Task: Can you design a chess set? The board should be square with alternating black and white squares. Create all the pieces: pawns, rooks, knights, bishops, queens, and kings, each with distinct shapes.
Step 2310:
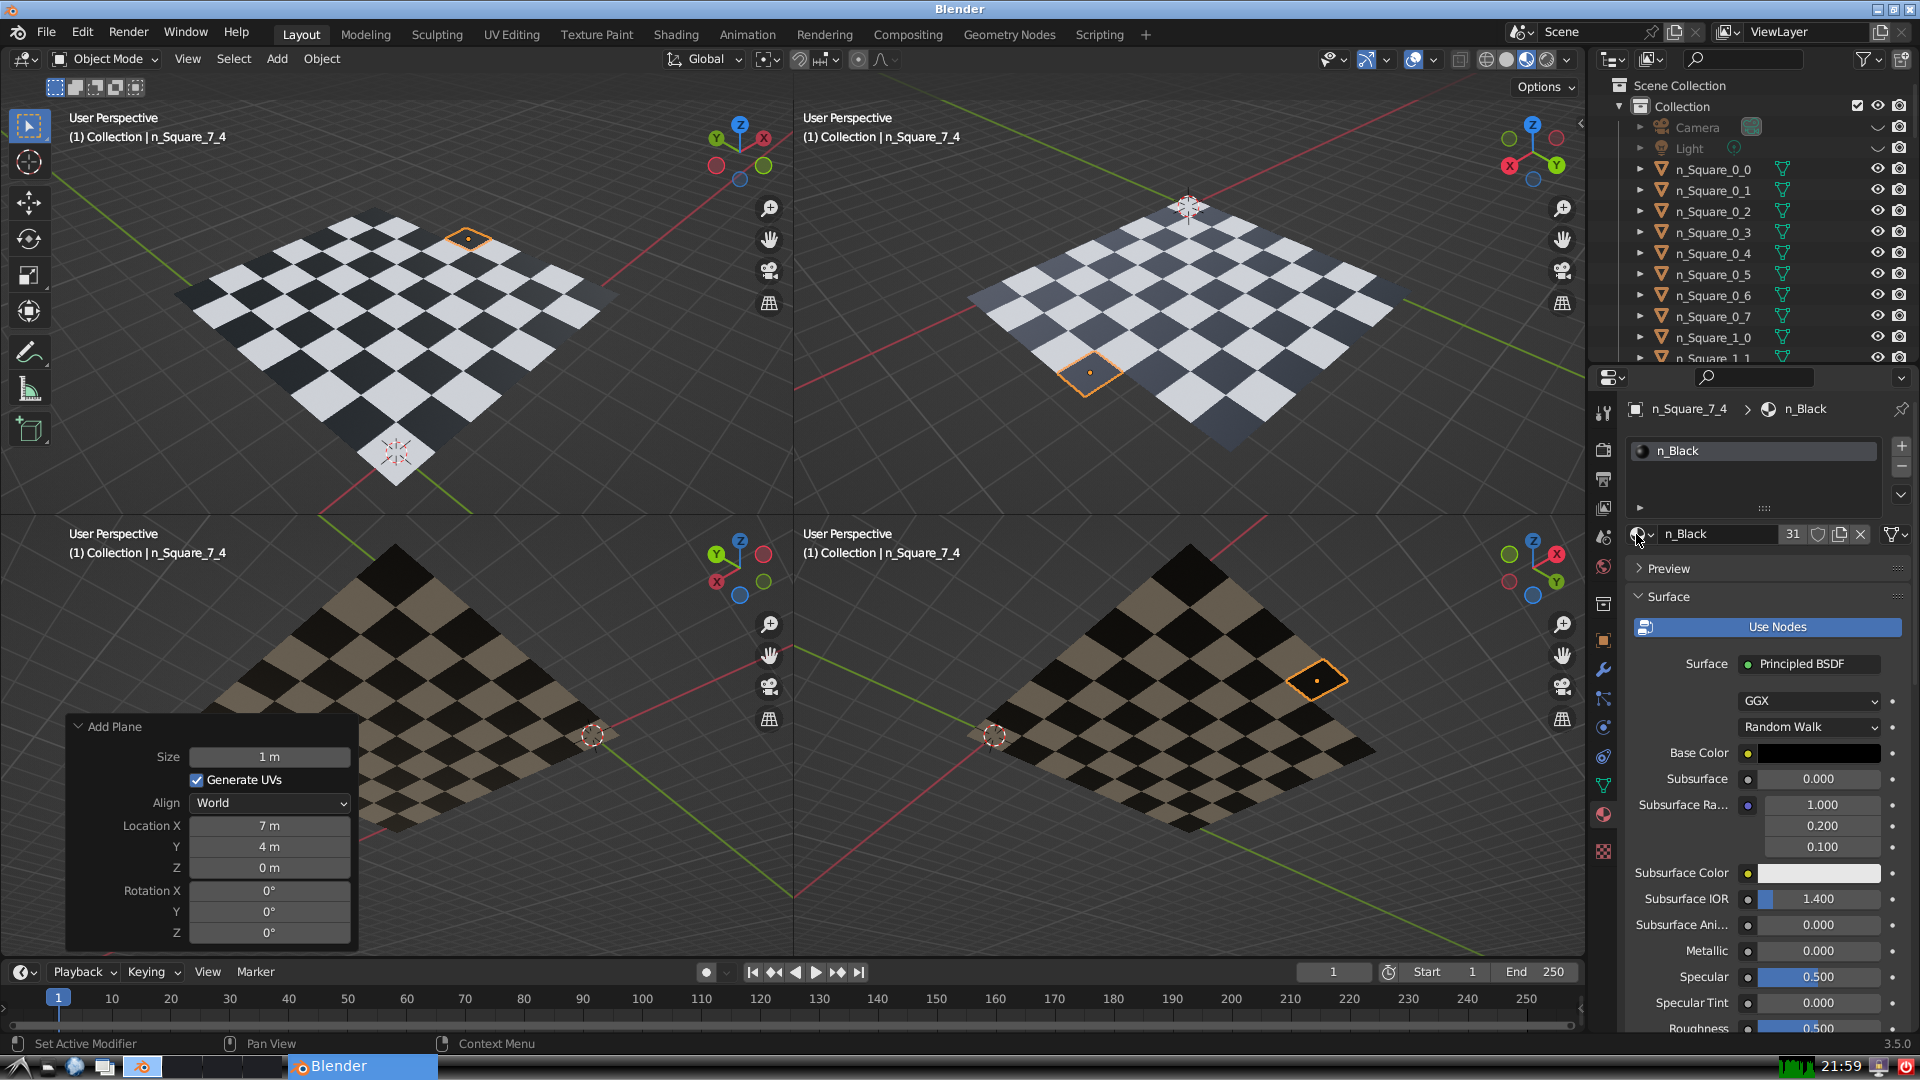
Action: {"mouse_move": [278, 58]}